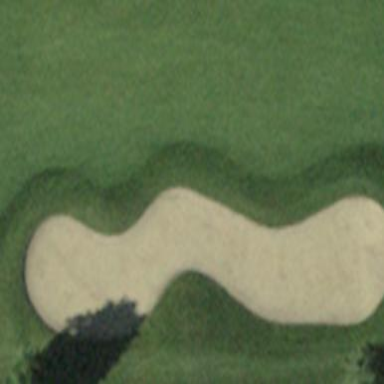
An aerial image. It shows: Golf bunker filled with natural sand.